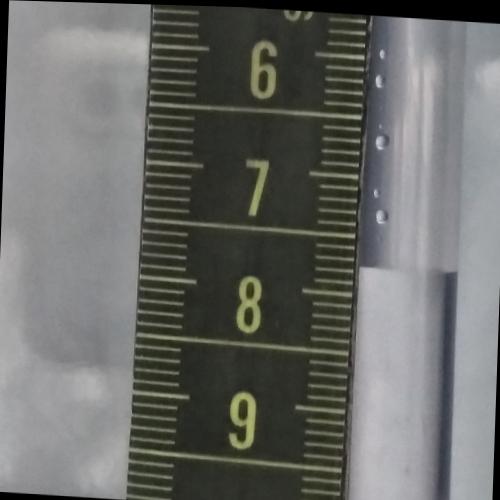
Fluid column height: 7.8 cm